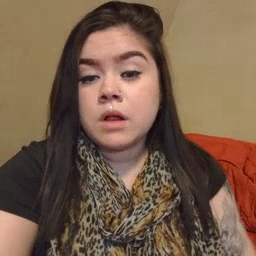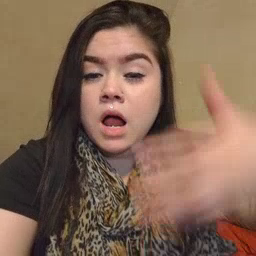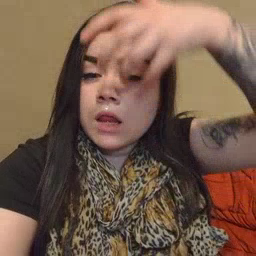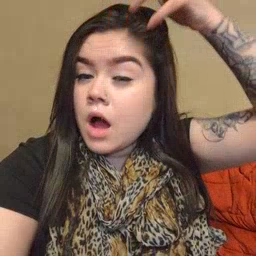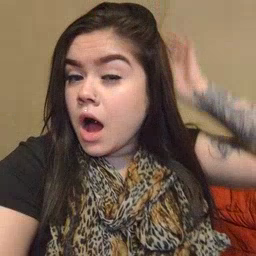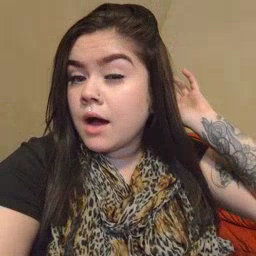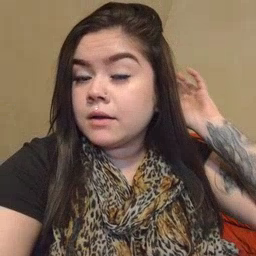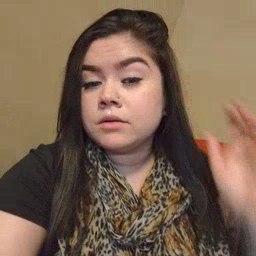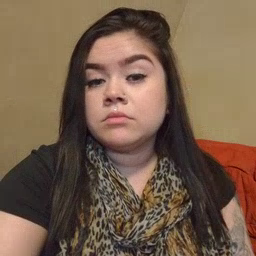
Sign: lion